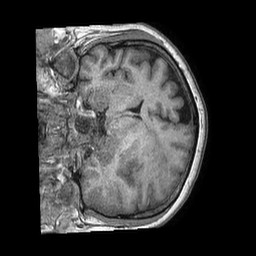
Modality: T1w
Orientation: coronal
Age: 46
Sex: male
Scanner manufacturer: philips
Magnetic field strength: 1.5 T
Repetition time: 0.007899 s
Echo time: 0.00362 s